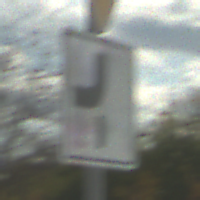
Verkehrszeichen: VerlaufVorfahrtsstrasse7
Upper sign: VorfahrtGewaehren
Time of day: MorningAfternoon
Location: Outdoor (RoadRail)
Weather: PartlyCloudy
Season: NotSpecified
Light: Natural